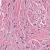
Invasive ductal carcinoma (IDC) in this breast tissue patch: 1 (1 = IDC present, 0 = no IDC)